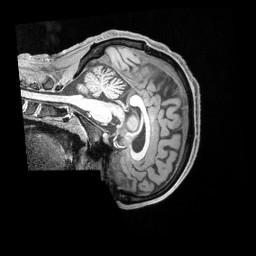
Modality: T1w
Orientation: sagittal
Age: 40
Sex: male
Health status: ill
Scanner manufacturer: siemens
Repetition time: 2.4 s
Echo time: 0.00231 s